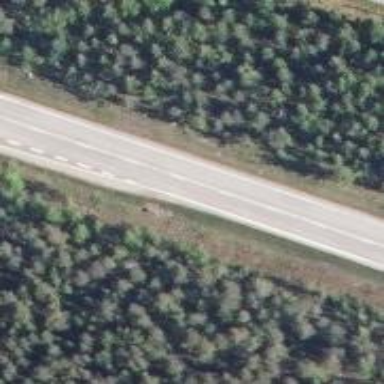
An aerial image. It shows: This is trunk highway with motorroad.